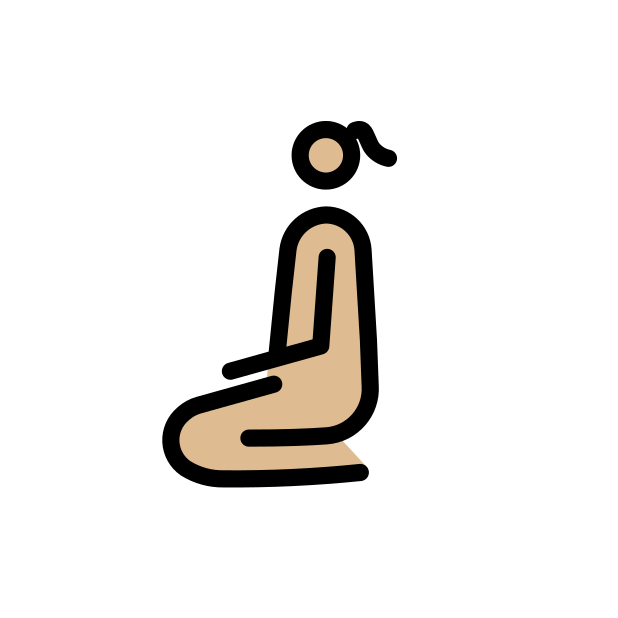
woman kneeling: medium-light skin tone